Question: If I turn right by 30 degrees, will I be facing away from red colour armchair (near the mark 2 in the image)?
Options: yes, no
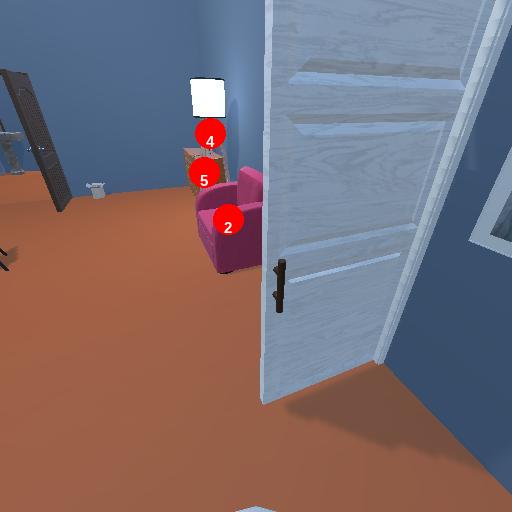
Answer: yes